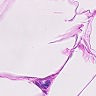
Metastatic tissue present: no